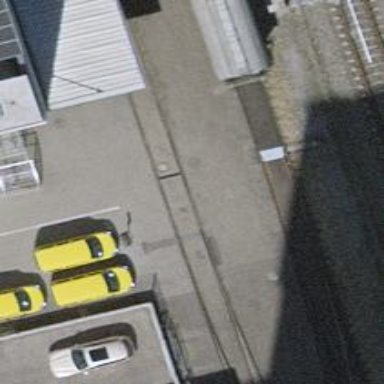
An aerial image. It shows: Railway switch.